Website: crate-barrel
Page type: review-order
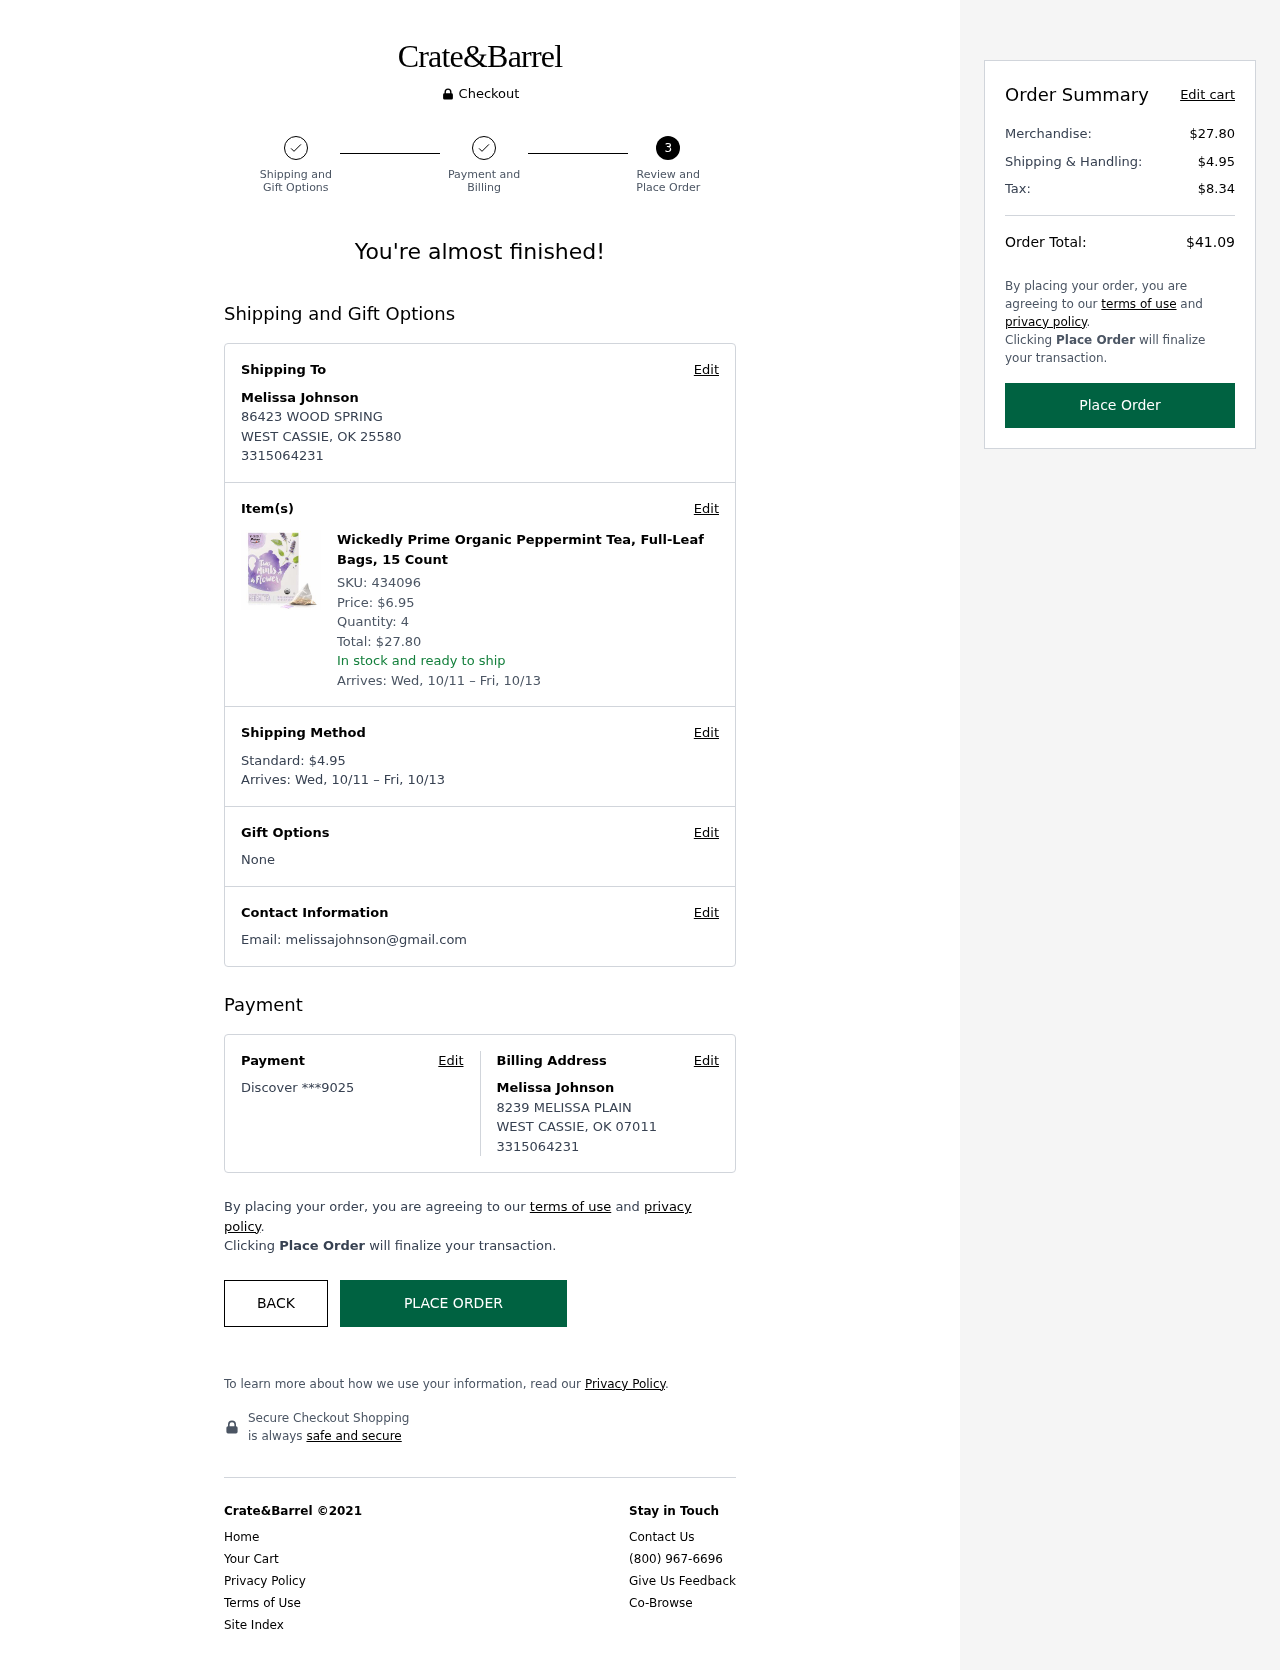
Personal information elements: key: PII_CARD_LAST4
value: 9025
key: PII_CARD_TYPE
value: Discover
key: PII_CITY_STATE_ZIP
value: WEST CASSIE, OK 25580
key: PII_CITY_STATE_ZIP2
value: WEST CASSIE, OK 07011
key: PII_EMAIL
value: melissajohnson@gmail.com
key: PII_FULLNAME
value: Melissa Johnson
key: PII_FULLNAME2
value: Melissa Johnson
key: PII_PHONE
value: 3315064231
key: PII_PHONE2
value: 3315064231
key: PII_STREET
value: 86423 WOOD SPRING
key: PII_STREET2
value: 8239 MELISSA PLAIN
Product elements: key: PRODUCT1_NAME
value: Wickedly Prime Organic Peppermint Tea, Full-Leaf Bags, 15 Count
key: PRODUCT1_PRICE
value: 6.95
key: PRODUCT1_QUANTITY
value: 4
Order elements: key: ORDER_SKU
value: SKU: 434096
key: ORDER_ITEM_TOTAL
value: Total: $27.80
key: ORDER_DELIVERY_DATE
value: Arrives: Wed, 10/11 – Fri, 10/13
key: ORDER_SHIPPING_COST
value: $4.95
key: ORDER_SHIPPING_COST
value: Standard: $4.95
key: ORDER_SUBTOTAL
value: $27.80
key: ORDER_TAX
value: $8.34
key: ORDER_TOTAL
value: $41.09